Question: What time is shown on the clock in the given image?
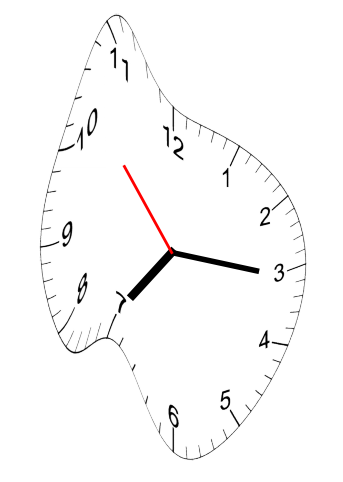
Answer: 07:15:53